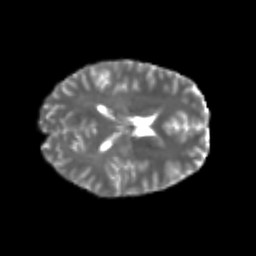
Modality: T2w
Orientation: axial
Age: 24
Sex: female
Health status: healthy
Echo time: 0.074 s